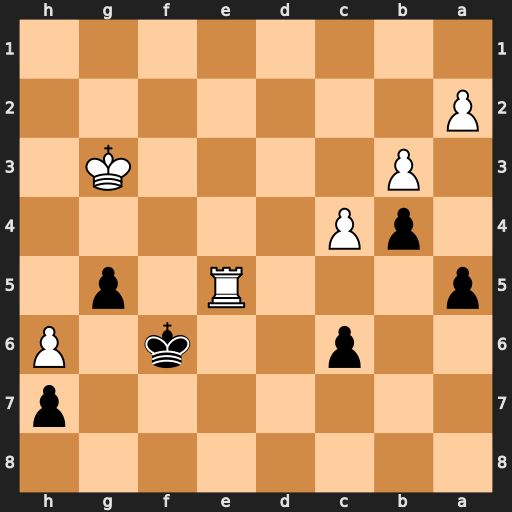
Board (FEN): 8/7p/2p2k1P/p3R1p1/1pP5/1P4K1/P7/8
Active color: b
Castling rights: -
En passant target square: -
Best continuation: Kxe5 Kg4 Kf6